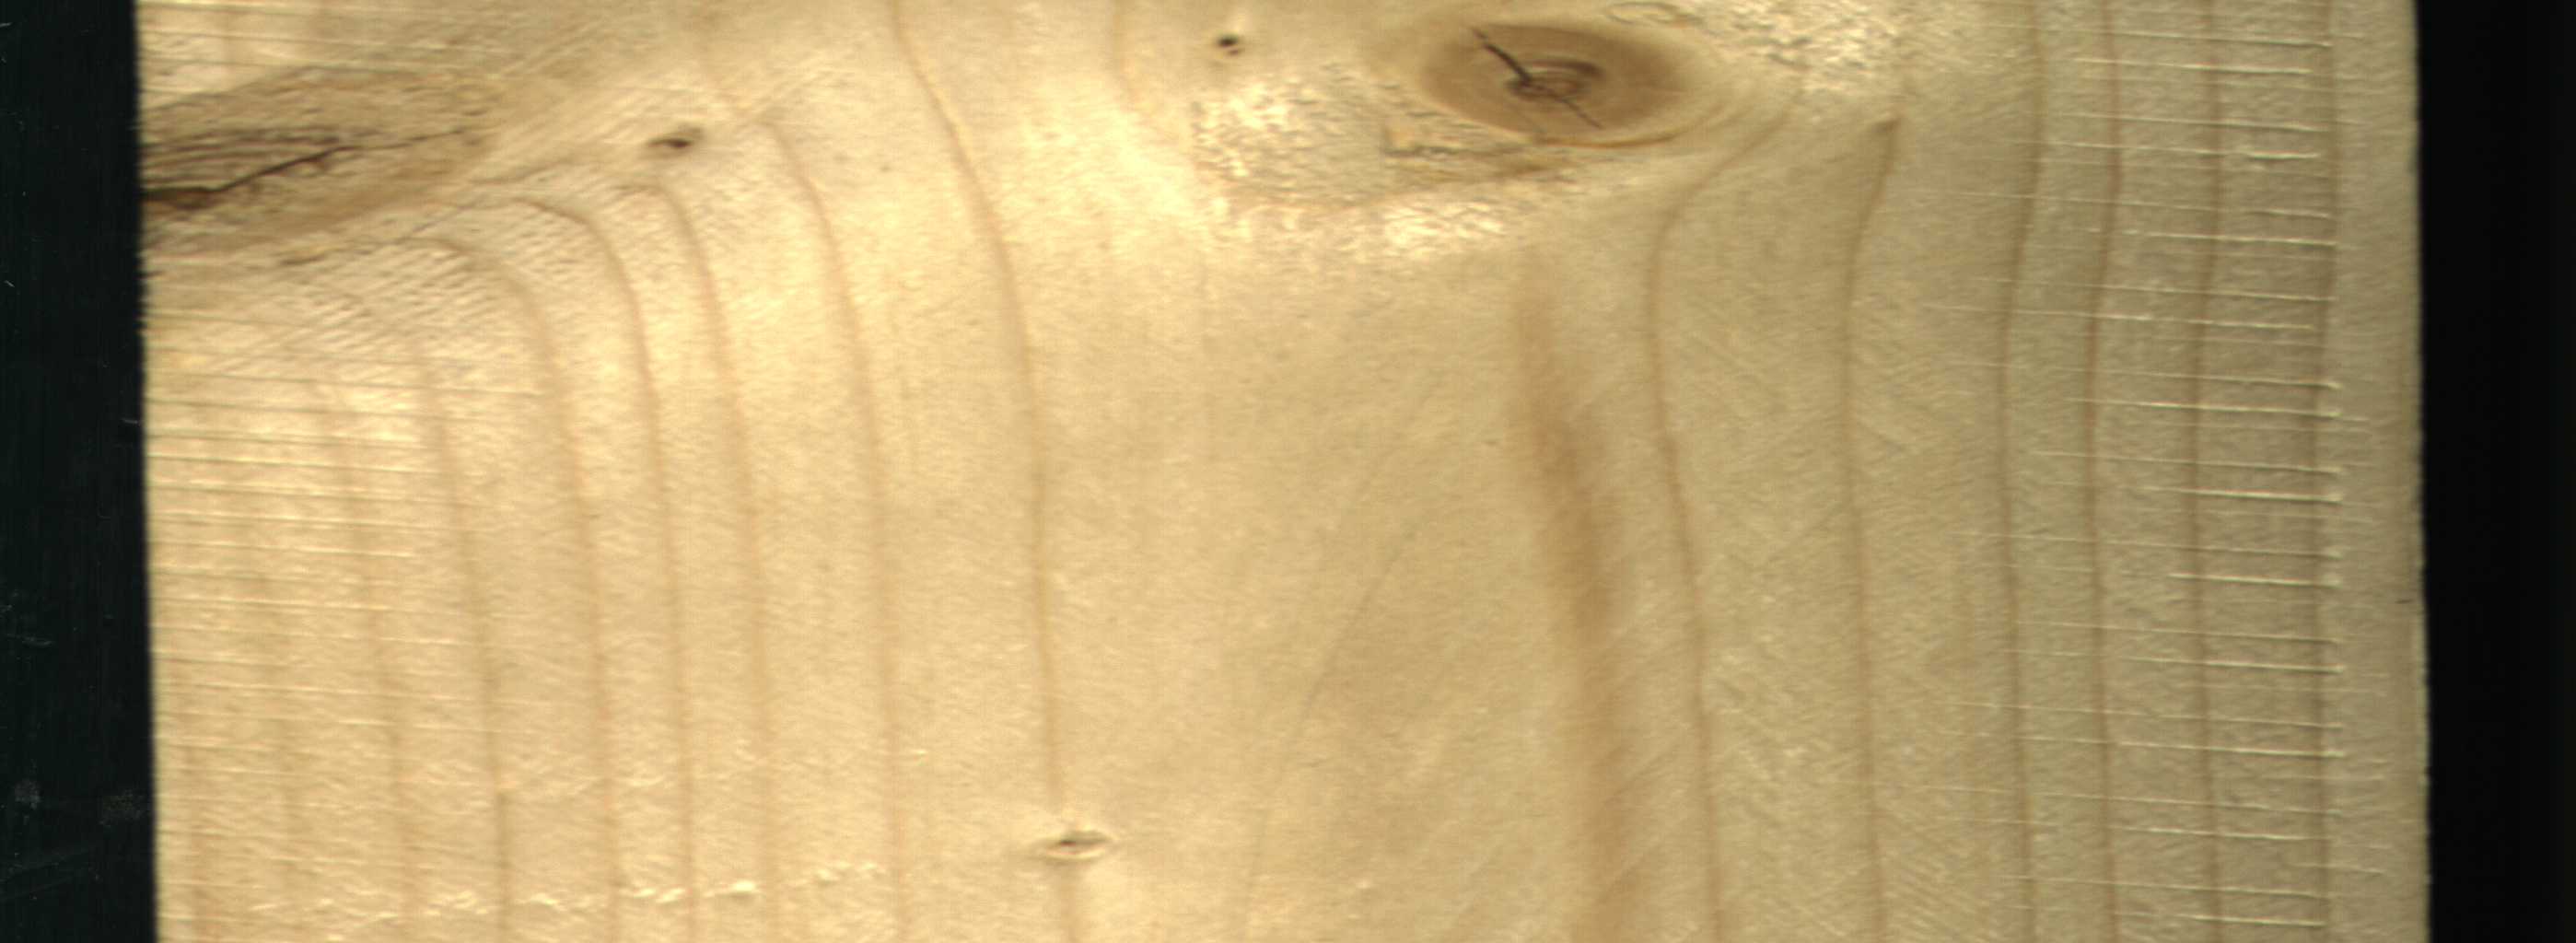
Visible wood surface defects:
knot_with_crack
knot_with_crack
Live_Knot
Live_Knot
Live_Knot